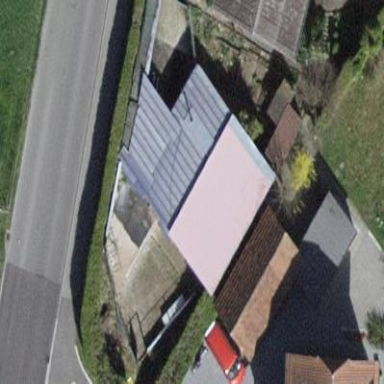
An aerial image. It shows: Shed building.